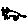
Label: cat